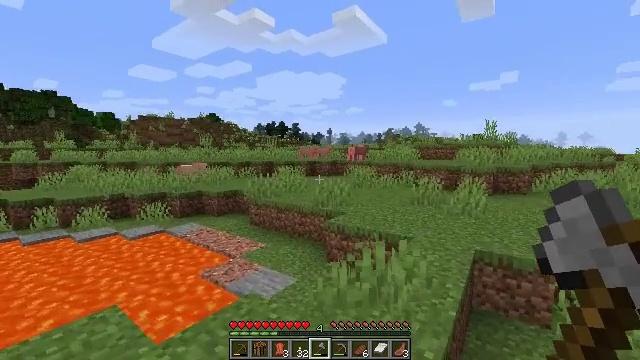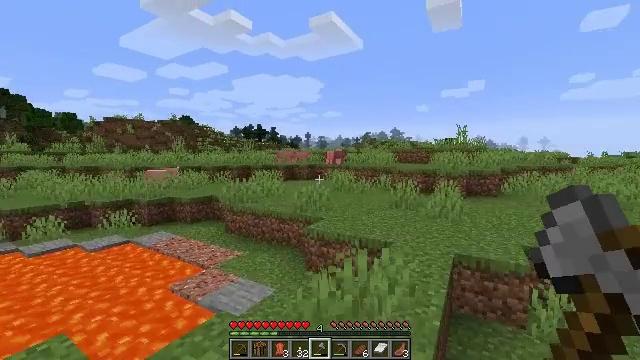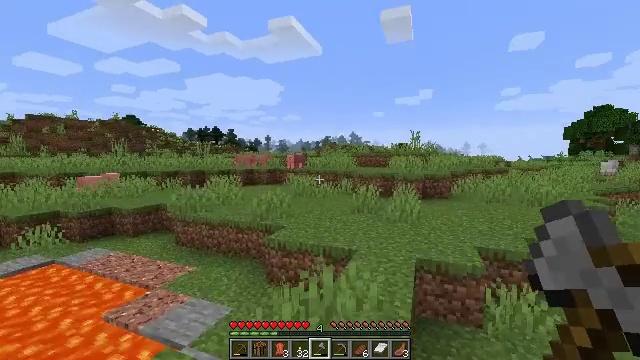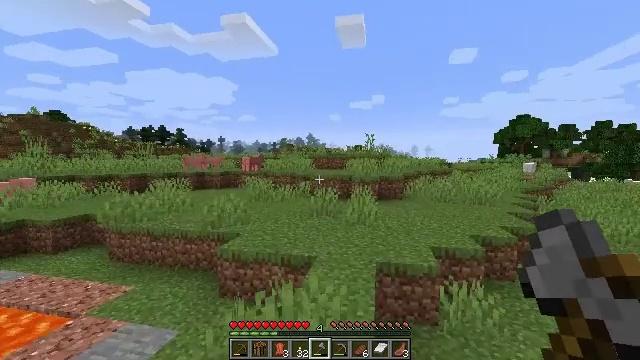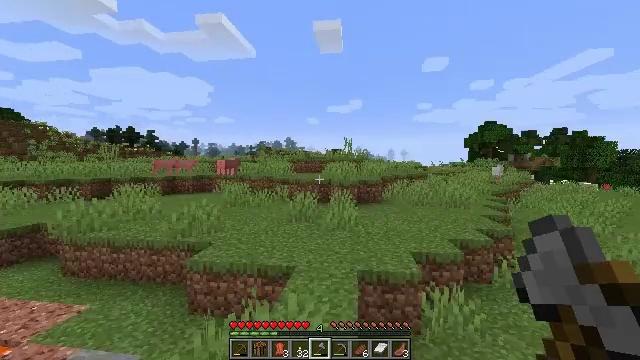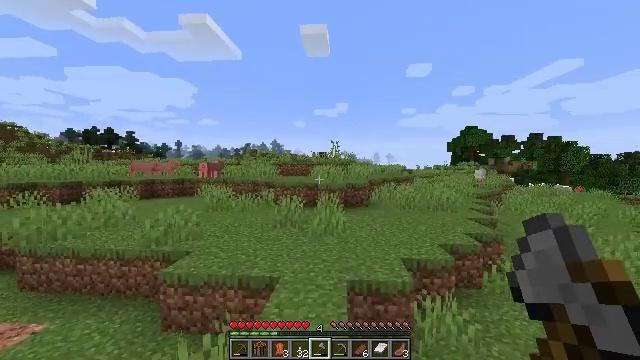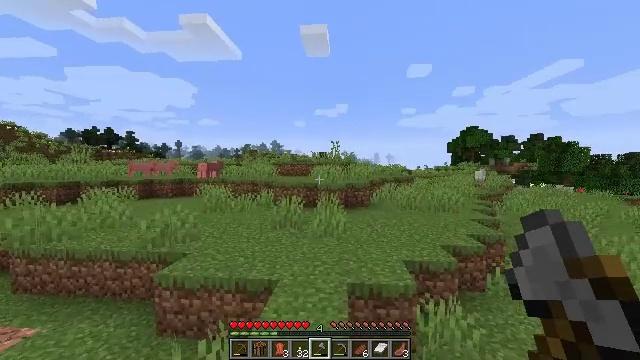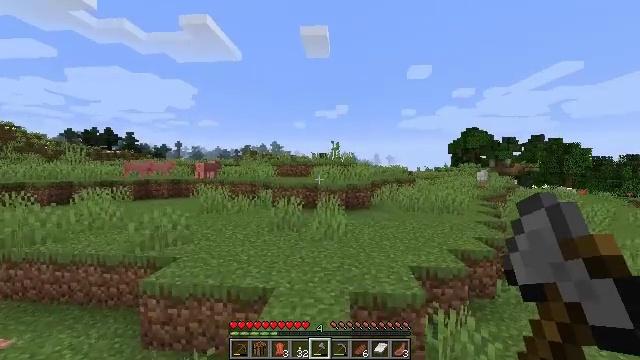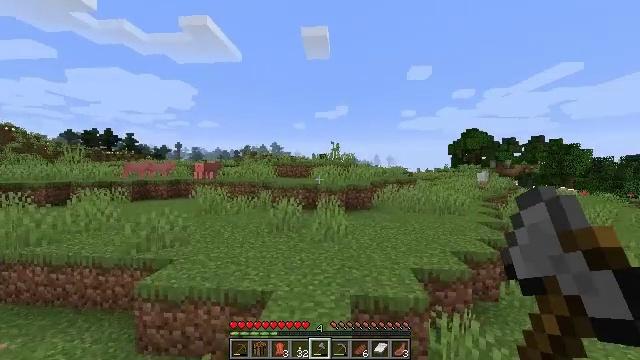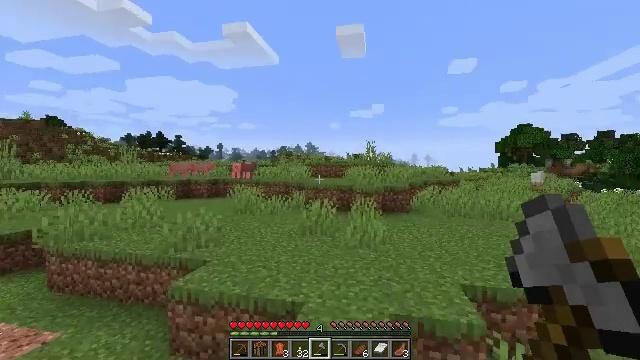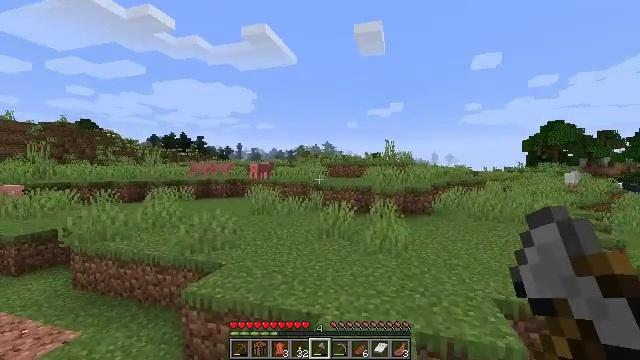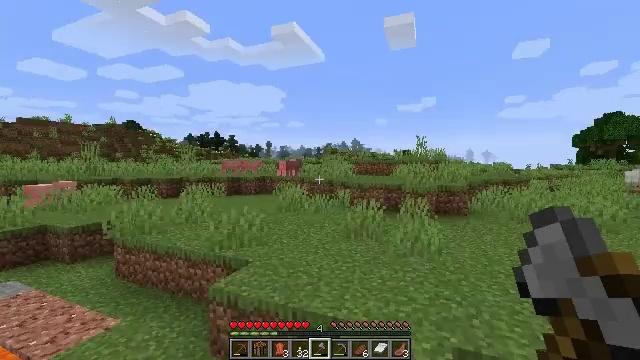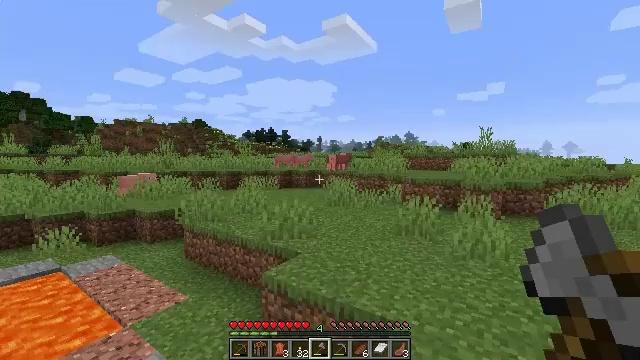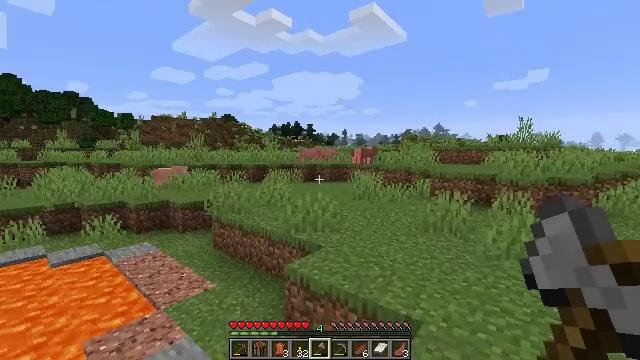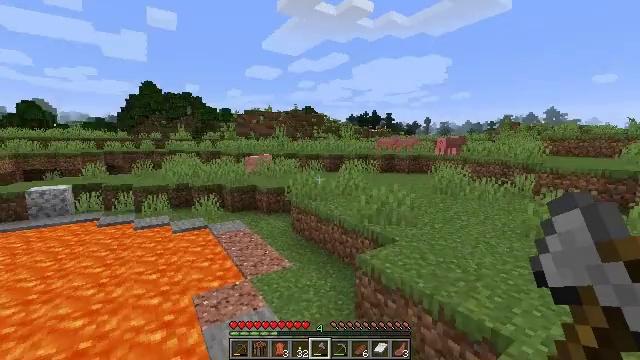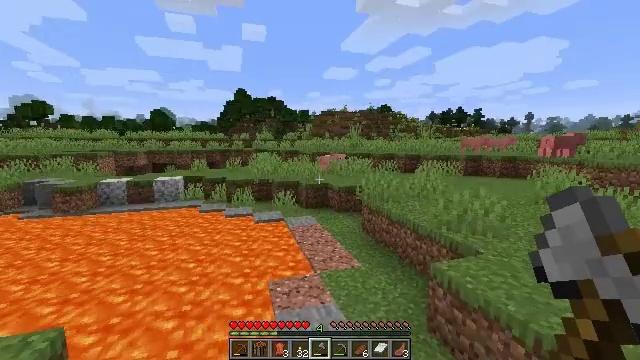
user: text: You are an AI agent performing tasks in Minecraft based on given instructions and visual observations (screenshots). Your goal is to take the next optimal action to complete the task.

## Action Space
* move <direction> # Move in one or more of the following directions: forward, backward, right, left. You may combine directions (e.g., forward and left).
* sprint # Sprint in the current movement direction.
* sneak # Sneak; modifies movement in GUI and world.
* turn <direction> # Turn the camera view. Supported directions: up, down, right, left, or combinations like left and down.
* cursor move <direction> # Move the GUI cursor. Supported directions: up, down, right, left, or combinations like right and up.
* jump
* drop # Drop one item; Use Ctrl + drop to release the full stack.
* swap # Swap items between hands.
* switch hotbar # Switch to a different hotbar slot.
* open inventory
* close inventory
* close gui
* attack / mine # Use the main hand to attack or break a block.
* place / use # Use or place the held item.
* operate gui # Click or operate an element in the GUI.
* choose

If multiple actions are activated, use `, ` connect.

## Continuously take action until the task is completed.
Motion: motion action
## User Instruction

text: Break the dirt block.
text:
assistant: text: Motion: move forward, turn right
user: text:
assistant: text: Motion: move forward, turn right
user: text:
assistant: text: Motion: move forward, turn right
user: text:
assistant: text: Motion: move forward, turn right
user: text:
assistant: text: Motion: move forward, turn right
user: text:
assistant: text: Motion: move forward
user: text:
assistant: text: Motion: move forward
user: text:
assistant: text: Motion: move forward
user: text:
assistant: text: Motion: move forward, turn left
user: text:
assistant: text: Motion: move forward, turn left
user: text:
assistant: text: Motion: turn left
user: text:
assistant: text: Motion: turn left and down
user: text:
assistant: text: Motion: turn left and down
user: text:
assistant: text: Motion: turn left and down
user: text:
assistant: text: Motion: turn left
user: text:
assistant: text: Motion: turn left
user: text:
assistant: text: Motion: turn left
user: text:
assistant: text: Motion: turn left
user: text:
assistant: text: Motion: turn left
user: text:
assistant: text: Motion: no_op
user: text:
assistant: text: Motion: no_op
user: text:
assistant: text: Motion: no_op
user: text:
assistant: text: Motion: no_op
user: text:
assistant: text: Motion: no_op
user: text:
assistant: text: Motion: no_op
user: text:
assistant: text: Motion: no_op
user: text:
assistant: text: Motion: no_op
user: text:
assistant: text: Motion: no_op
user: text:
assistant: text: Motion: no_op
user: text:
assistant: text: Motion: no_op